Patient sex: F
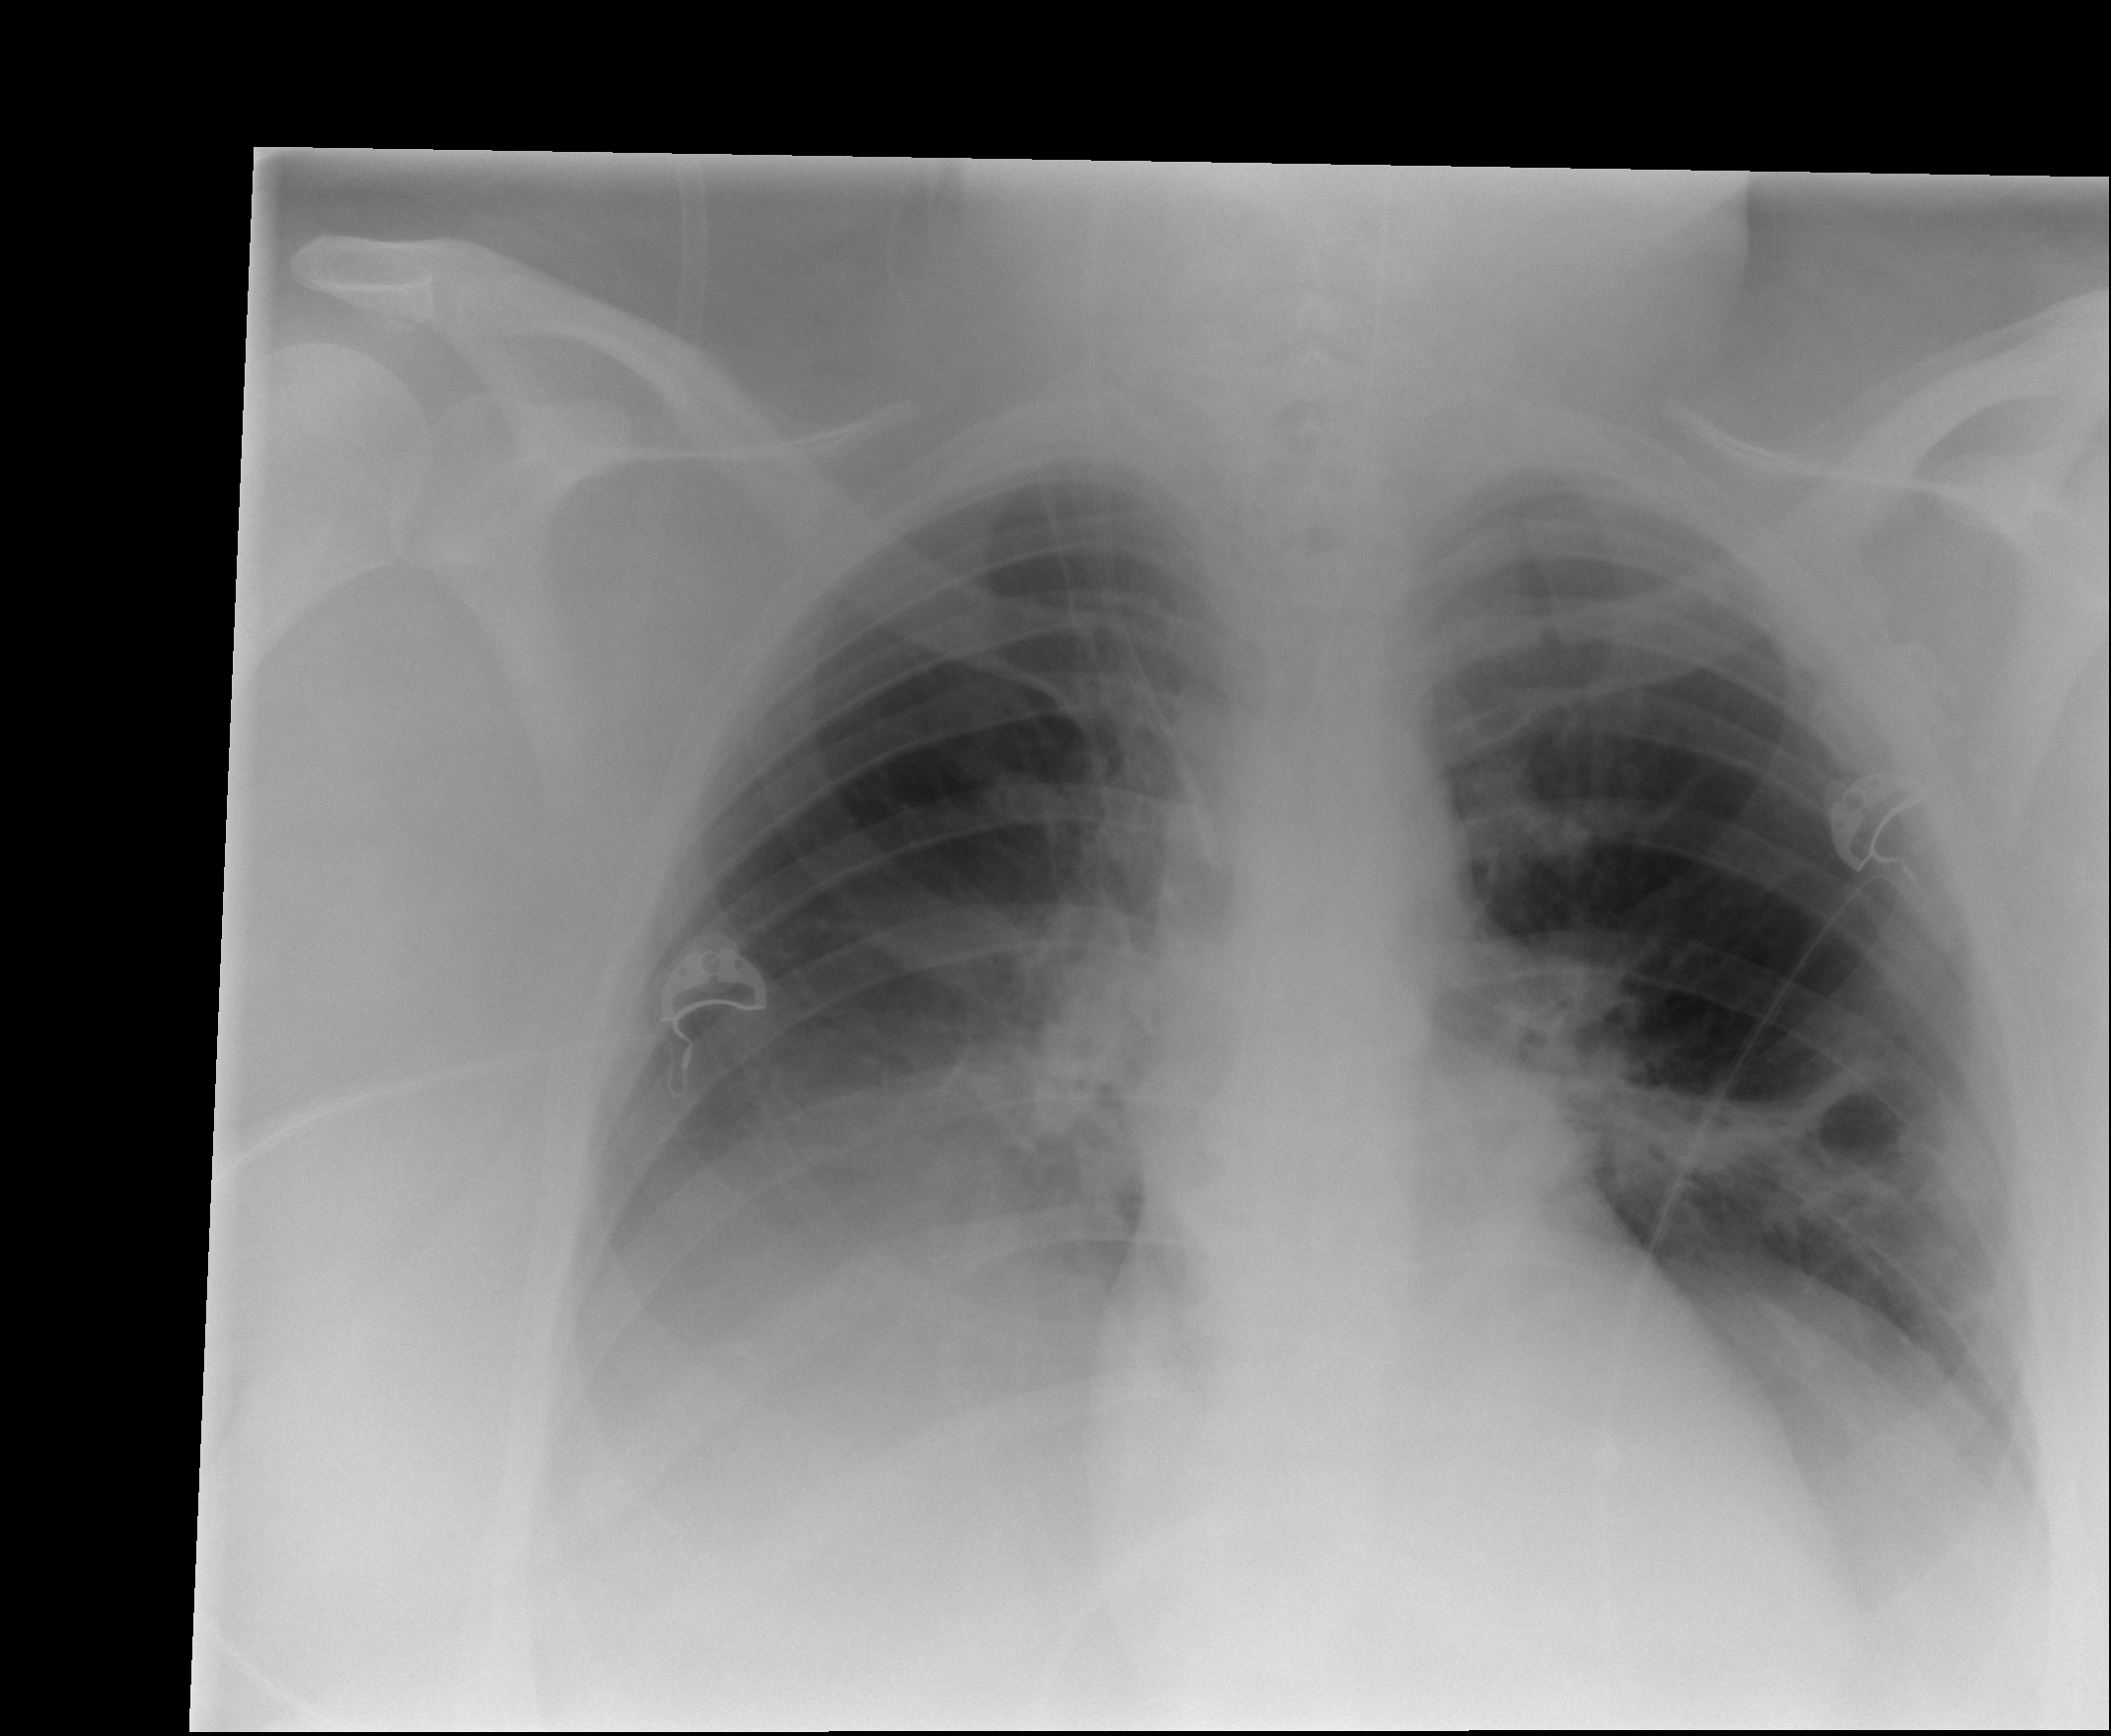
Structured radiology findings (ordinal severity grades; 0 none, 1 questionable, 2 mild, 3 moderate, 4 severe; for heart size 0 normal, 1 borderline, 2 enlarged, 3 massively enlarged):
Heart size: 0
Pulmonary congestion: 1
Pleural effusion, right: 2
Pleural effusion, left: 0
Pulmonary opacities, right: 0
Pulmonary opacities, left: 1
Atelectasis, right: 2
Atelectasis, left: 2